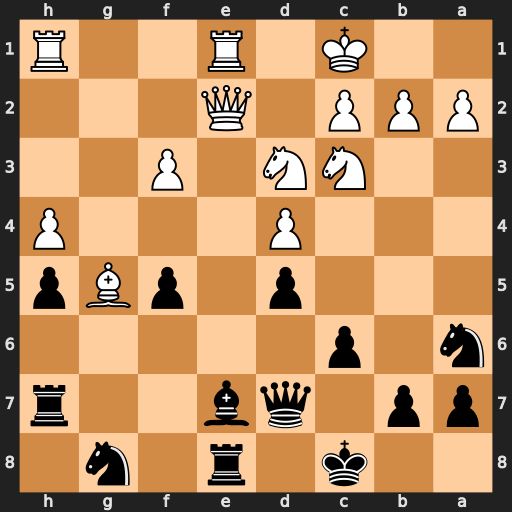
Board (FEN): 2k1r1n1/pp1qb2r/n1p5/3p1pBp/3P3P/2NN1P2/PPP1Q3/2K1R2R
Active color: b
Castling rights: -
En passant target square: -
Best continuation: Bxg5+ hxg5 Rxe2